Field crop: maize
Growth stage: 1
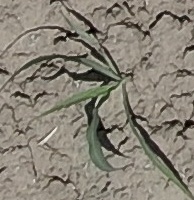
Species: sorghum